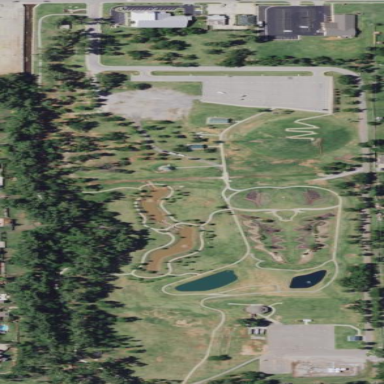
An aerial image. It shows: Park.